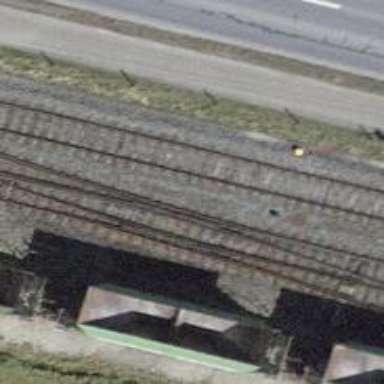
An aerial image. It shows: Siding railway track with electrified contact line.